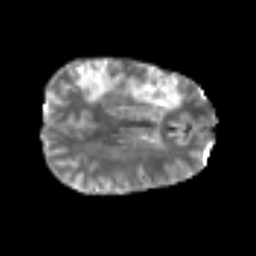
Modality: T2w
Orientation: axial
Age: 56
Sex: male
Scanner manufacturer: siemens
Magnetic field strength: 3 T
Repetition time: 6.1 s
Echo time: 0.101 s